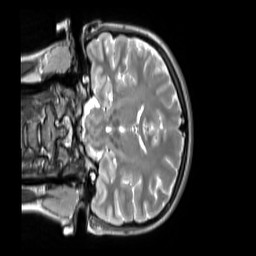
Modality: T2w
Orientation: coronal
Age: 22
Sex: female
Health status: ill
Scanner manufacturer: siemens
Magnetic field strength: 3 T
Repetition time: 2.8 s
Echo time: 0.326 s